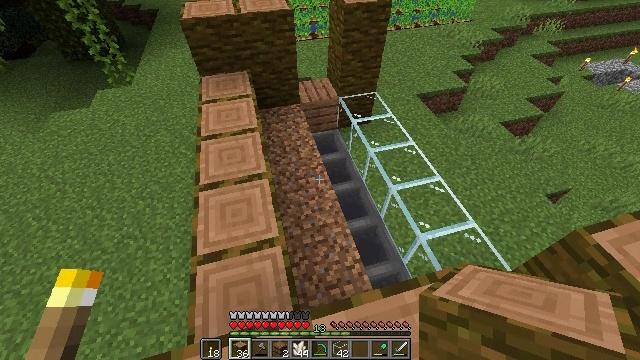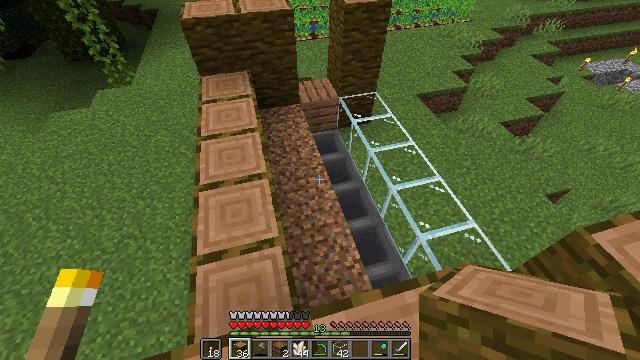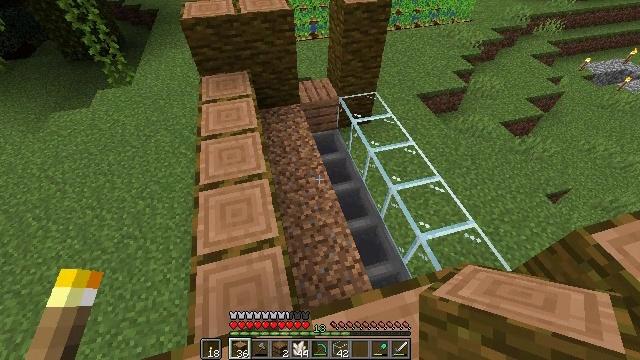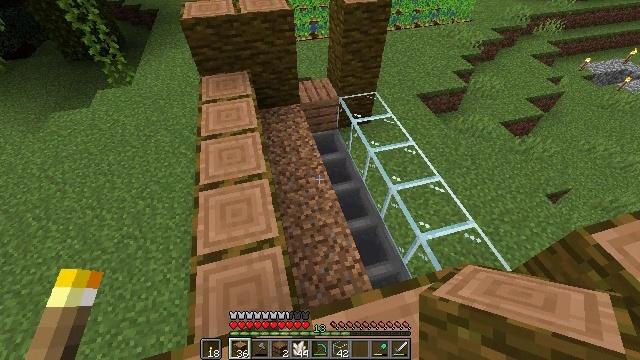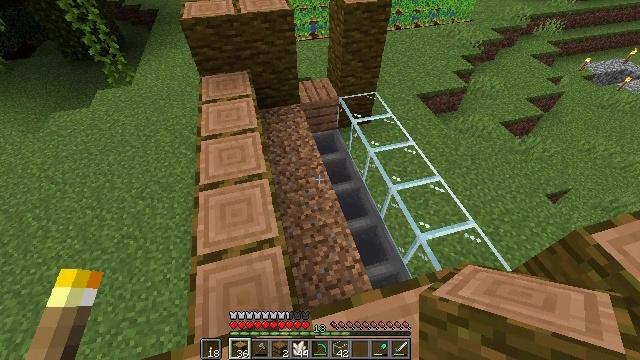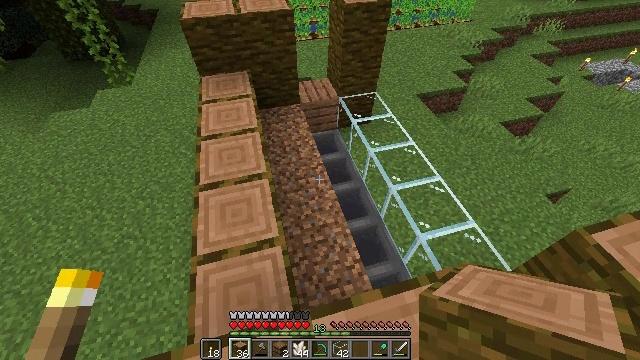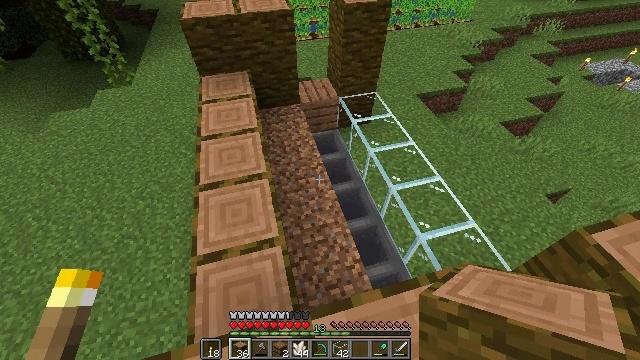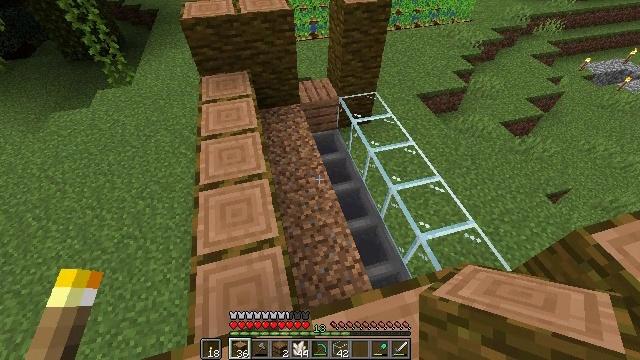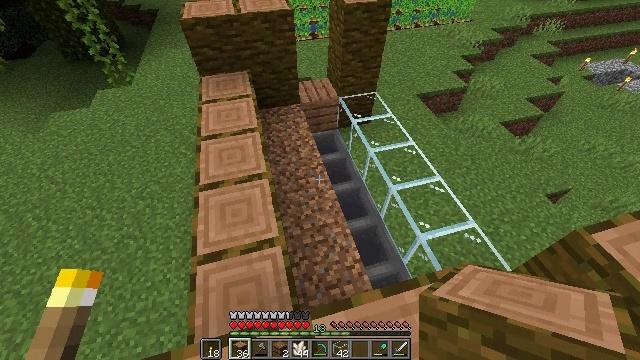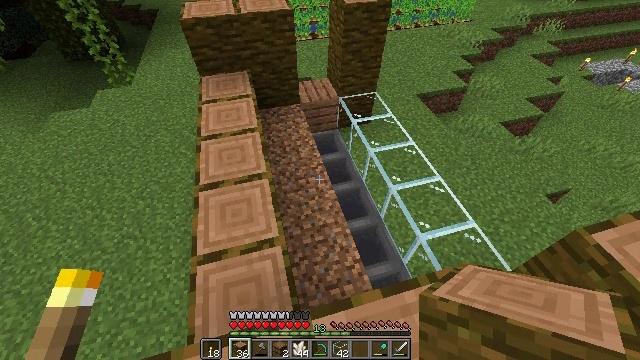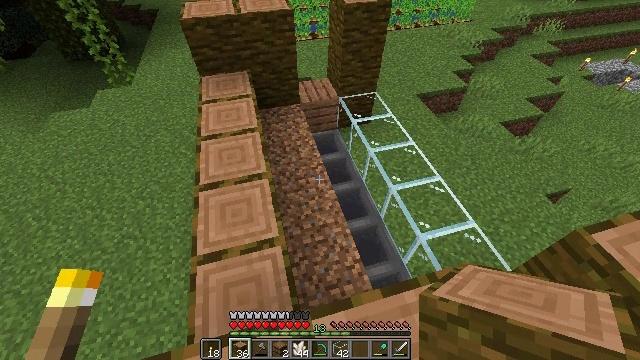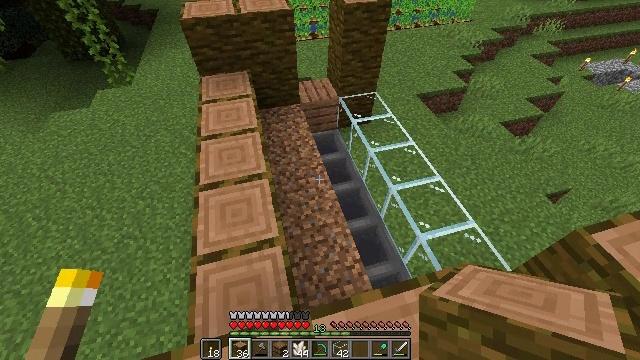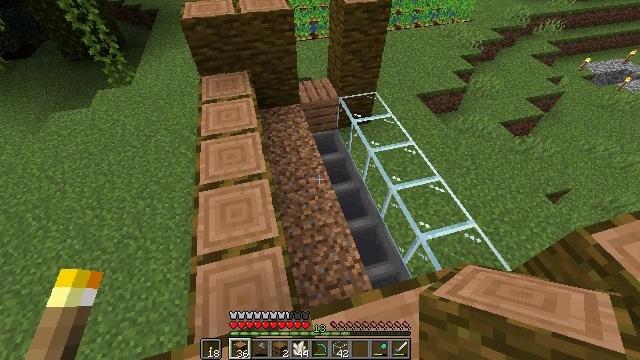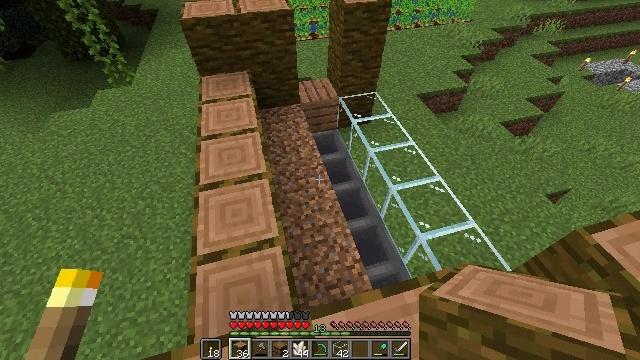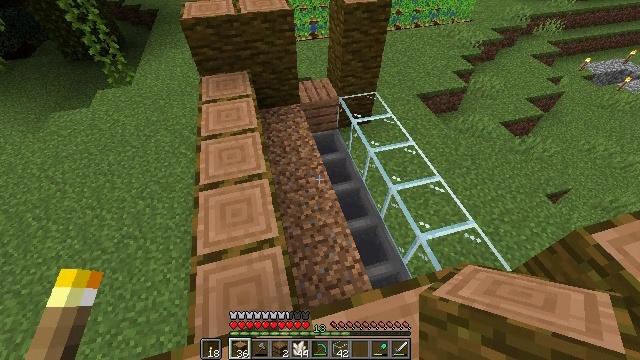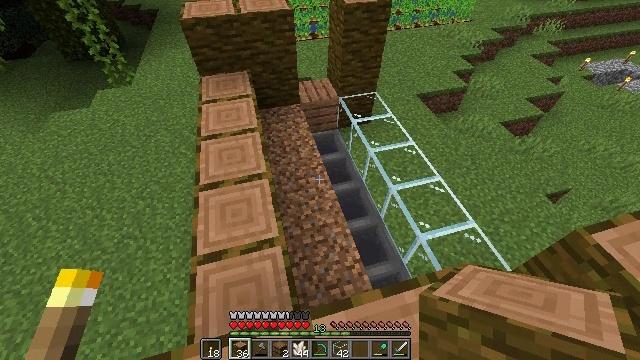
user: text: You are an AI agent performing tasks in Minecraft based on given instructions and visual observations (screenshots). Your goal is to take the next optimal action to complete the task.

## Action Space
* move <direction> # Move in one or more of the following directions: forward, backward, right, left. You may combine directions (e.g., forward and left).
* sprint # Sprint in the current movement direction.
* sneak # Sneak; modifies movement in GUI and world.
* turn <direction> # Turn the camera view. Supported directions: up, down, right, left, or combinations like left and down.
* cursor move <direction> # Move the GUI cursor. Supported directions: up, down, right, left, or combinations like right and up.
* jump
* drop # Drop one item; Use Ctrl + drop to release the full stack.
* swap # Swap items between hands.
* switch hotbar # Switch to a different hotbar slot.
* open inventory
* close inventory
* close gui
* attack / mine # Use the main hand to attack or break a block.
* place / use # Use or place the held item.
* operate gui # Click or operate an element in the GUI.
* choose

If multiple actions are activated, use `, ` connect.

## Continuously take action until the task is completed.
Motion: motion action
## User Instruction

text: Attack the jungle planks to collect them.
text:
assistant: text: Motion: no_op
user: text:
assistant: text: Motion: no_op
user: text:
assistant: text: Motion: no_op
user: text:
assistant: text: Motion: no_op
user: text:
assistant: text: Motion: no_op
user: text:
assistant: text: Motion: no_op
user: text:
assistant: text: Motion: no_op
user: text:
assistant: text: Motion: no_op
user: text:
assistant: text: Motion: no_op
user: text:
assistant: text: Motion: no_op
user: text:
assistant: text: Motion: no_op
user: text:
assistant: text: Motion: no_op
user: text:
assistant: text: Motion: no_op
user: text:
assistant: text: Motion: no_op
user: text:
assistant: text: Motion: no_op
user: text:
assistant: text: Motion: no_op
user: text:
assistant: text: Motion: no_op
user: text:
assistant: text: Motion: no_op
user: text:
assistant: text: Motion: no_op
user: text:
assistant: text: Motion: no_op
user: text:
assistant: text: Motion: no_op
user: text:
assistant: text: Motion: no_op
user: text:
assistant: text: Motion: no_op
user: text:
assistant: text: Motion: no_op
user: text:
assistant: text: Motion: no_op
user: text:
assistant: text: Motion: no_op
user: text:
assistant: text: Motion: no_op
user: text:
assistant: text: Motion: no_op
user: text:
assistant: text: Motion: no_op
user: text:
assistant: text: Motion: no_op